Interaction volume radius: 5 \u00c5
Interaction volume height: 15 \u00c5
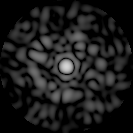
Disorder parameter: 0.9037